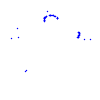
Particle: proton